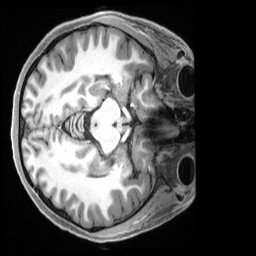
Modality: T1w
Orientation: axial
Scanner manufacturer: siemens
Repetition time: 2.5 s
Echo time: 0.00231 s